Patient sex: F
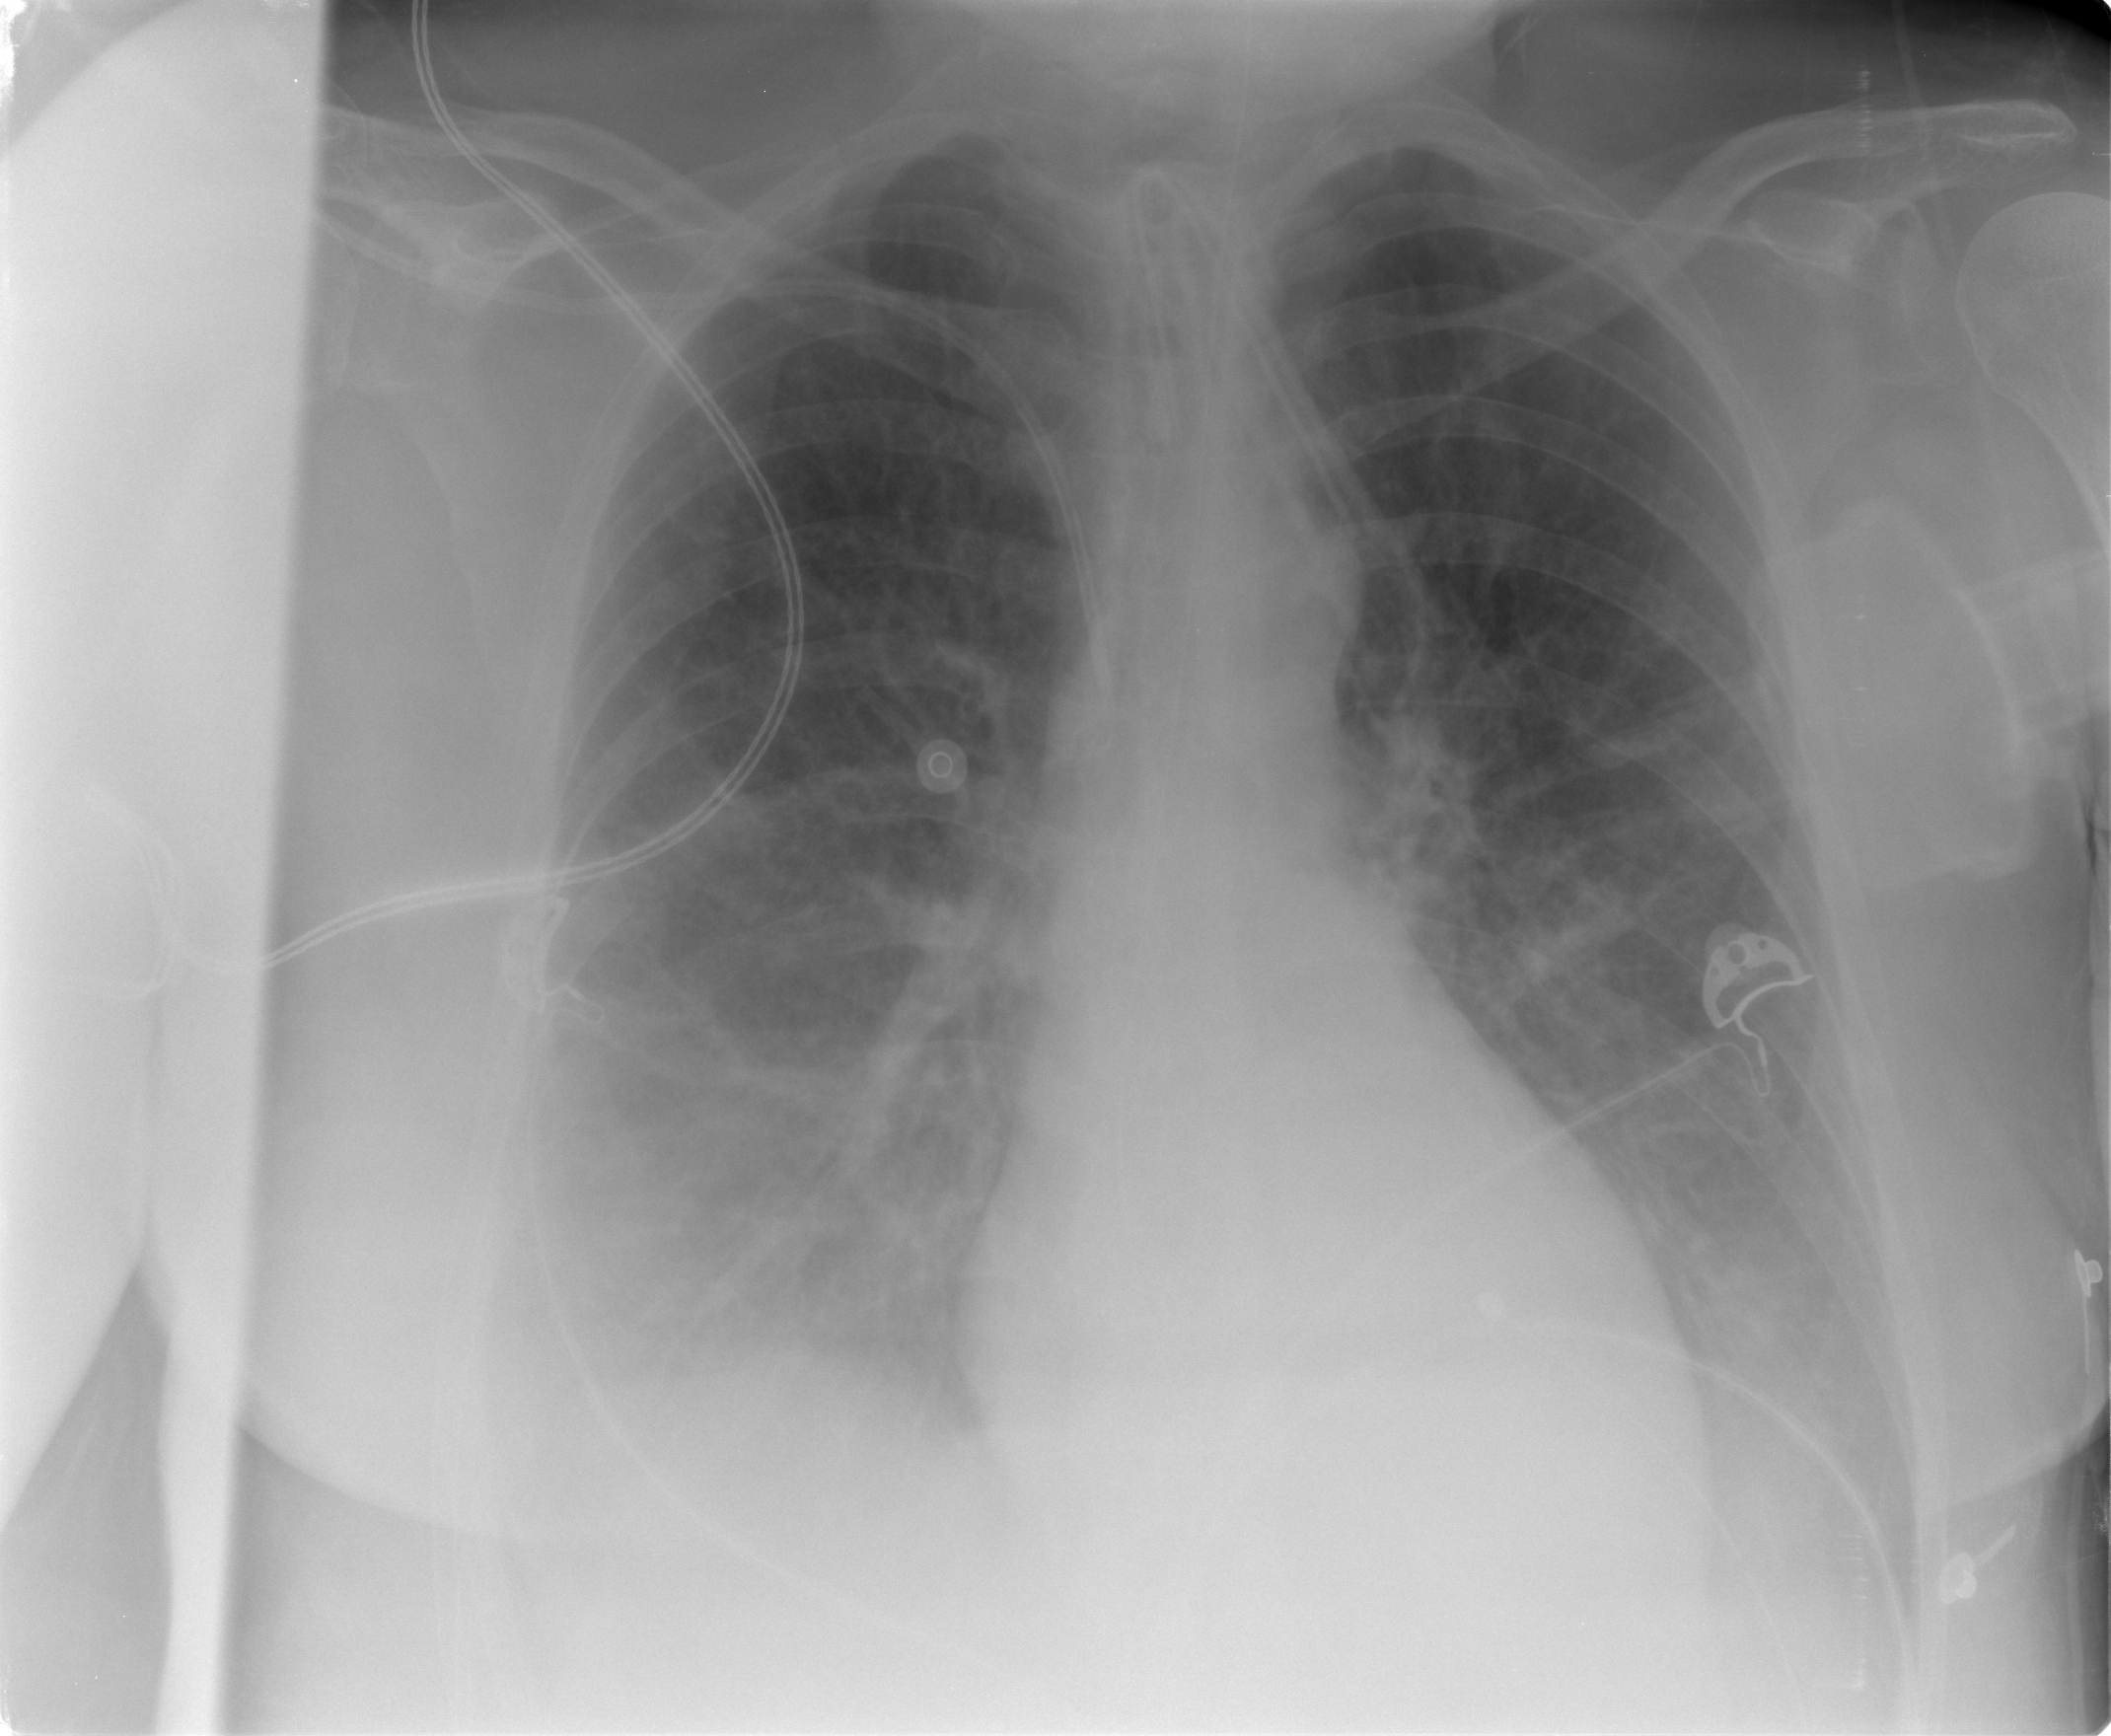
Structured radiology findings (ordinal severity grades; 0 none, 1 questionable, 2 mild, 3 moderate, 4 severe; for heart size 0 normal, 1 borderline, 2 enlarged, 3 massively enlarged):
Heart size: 0
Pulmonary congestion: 0
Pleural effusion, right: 1
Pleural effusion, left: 1
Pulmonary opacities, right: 0
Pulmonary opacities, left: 0
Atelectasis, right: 1
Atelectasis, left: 1